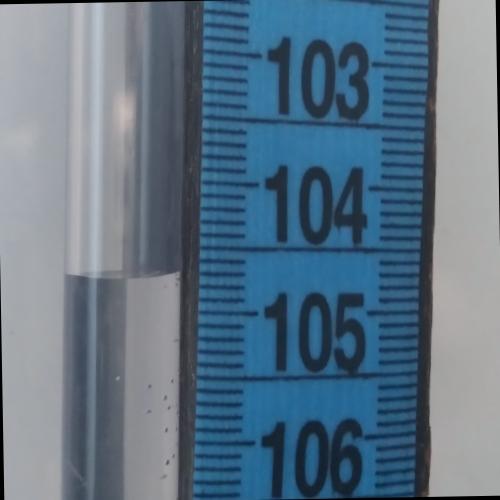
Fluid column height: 104.7 cm